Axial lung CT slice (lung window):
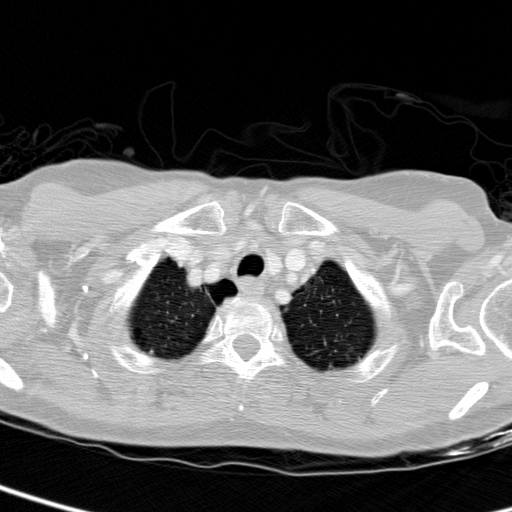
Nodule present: no